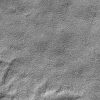
Atmospheric dust classification: not_dusty